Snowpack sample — Snodgrass Mountain, Crested Butte, Colorado (2/4/25, 12:06 PM MST)
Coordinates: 38.923, -106.968
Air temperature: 35 °F
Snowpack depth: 80 cm
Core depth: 30 cm
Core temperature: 35.6 °F
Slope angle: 14°, slope face: 78°
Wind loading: low
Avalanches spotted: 0
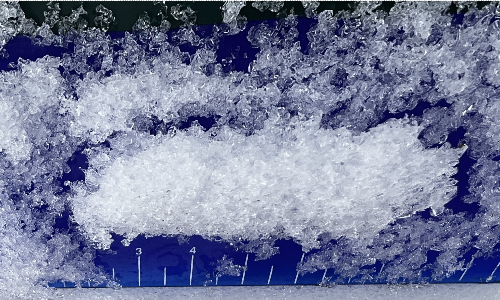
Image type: core
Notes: No avalanches nearby, unusually warm weather for the last month reported by residents, Collected 25 yards from treeline